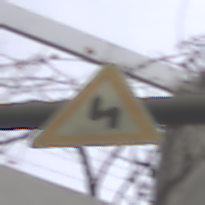
Verkehrszeichen: DoppelkurveZunaechstLinks
Umgebung: Roofed, Urban
Tageszeit: Midday
Wetter: Overcast
Licht: Artificial
Jahreszeit: NotSpecified
Kontrast: MediumContrast